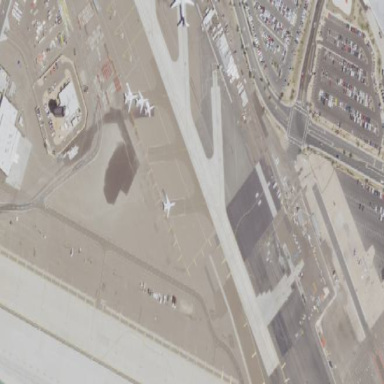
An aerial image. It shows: Apron at the airport.